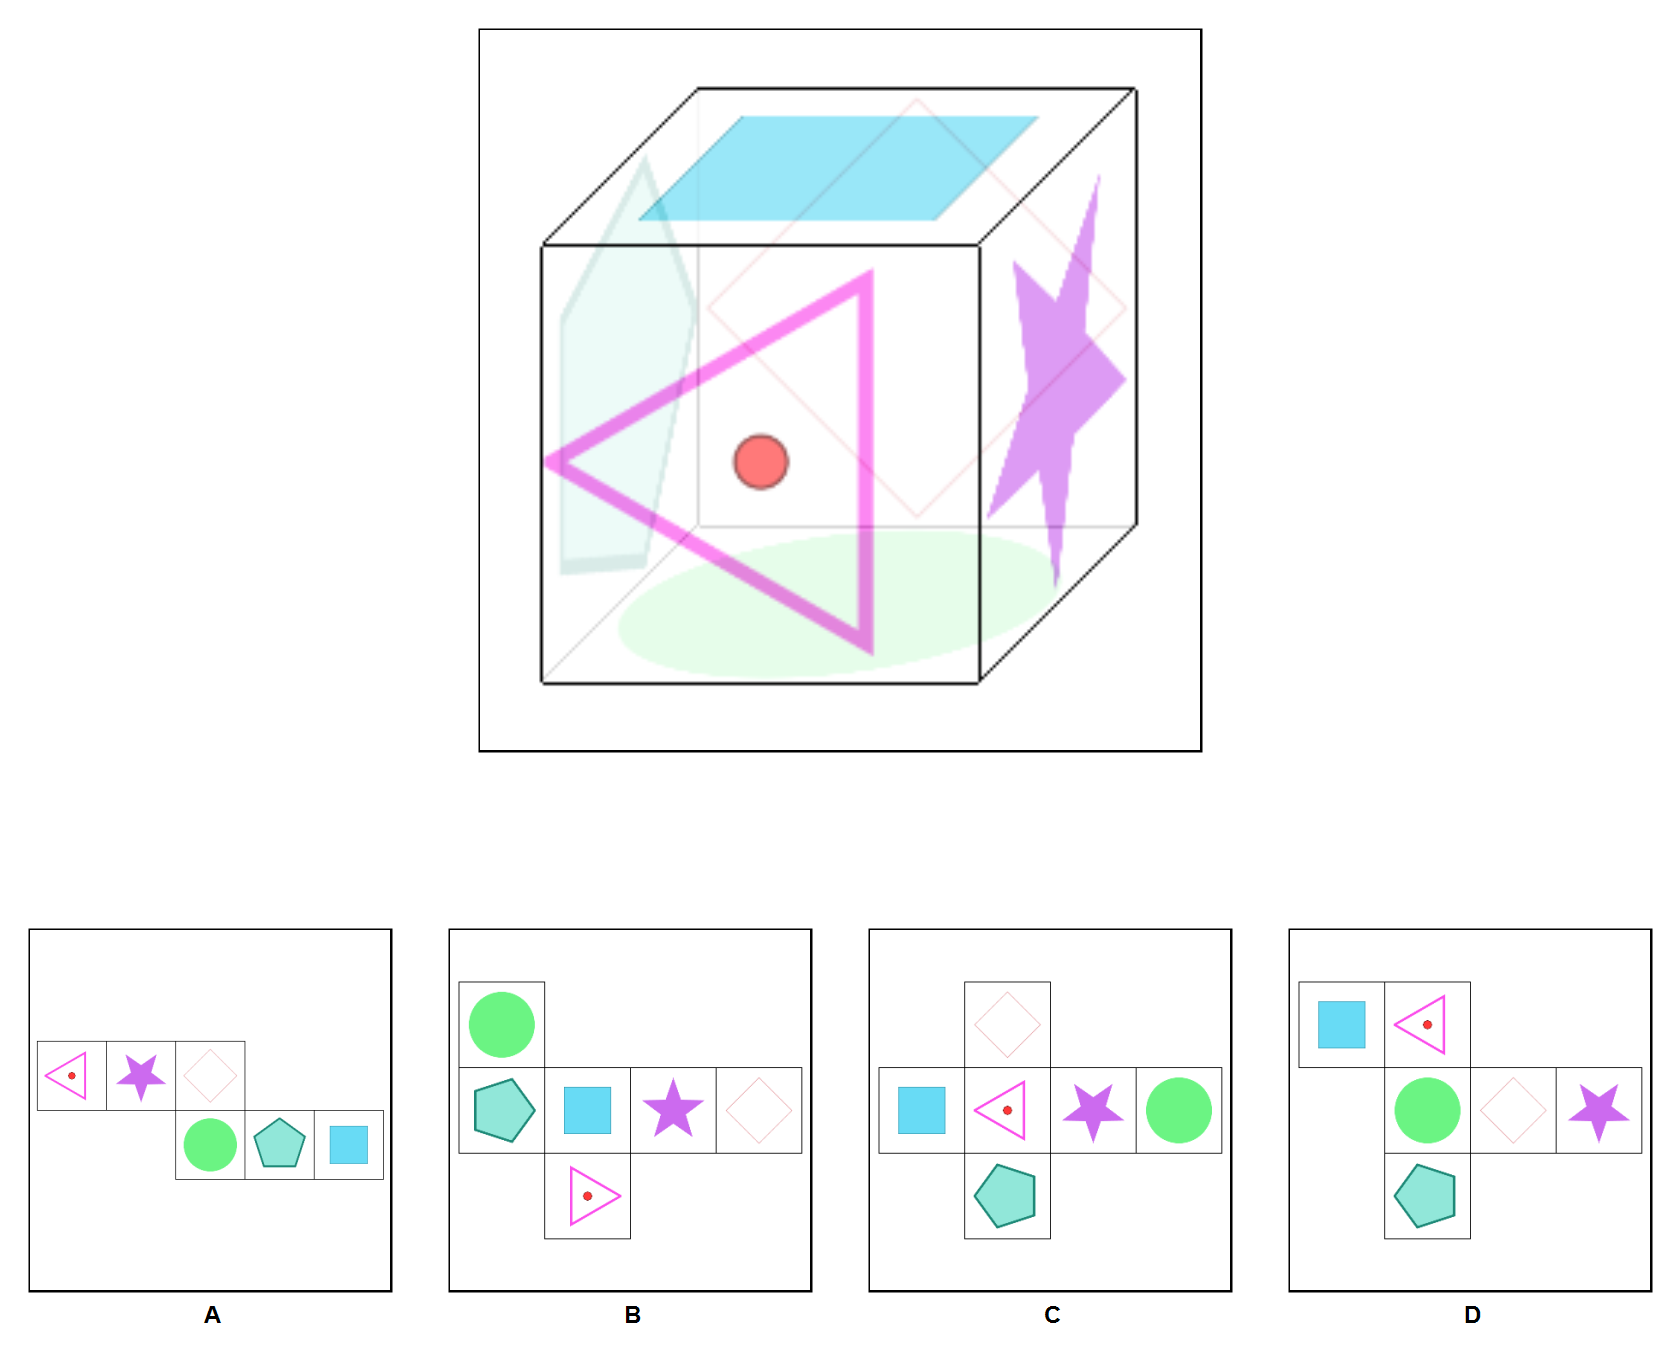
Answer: A